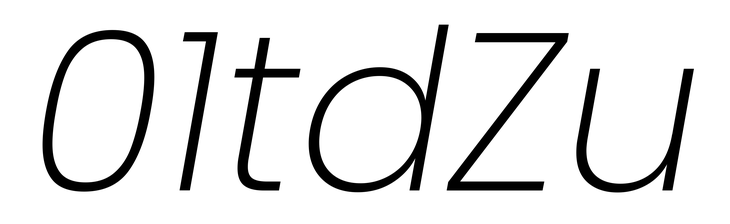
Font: Poppins-ExtraLightItalic